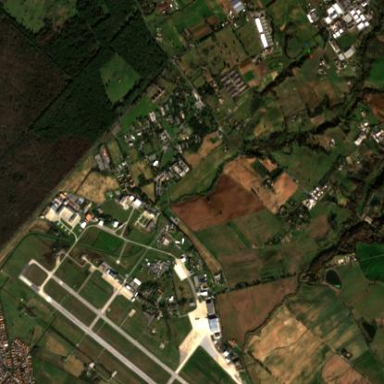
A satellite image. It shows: Military aerodrome within fenced area.